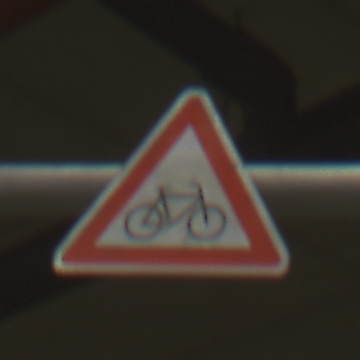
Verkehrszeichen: RadverkehrLinks
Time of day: NotSpecified
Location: Indoor (Special)
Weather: NotSpecified
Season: NotSpecified
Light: Artificial